Interaction volume radius: 5 \u00c5
Interaction volume height: 10 \u00c5
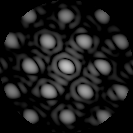
Disorder parameter: 0.1671